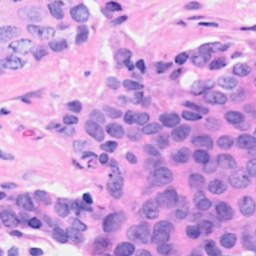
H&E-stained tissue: Breast